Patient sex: M
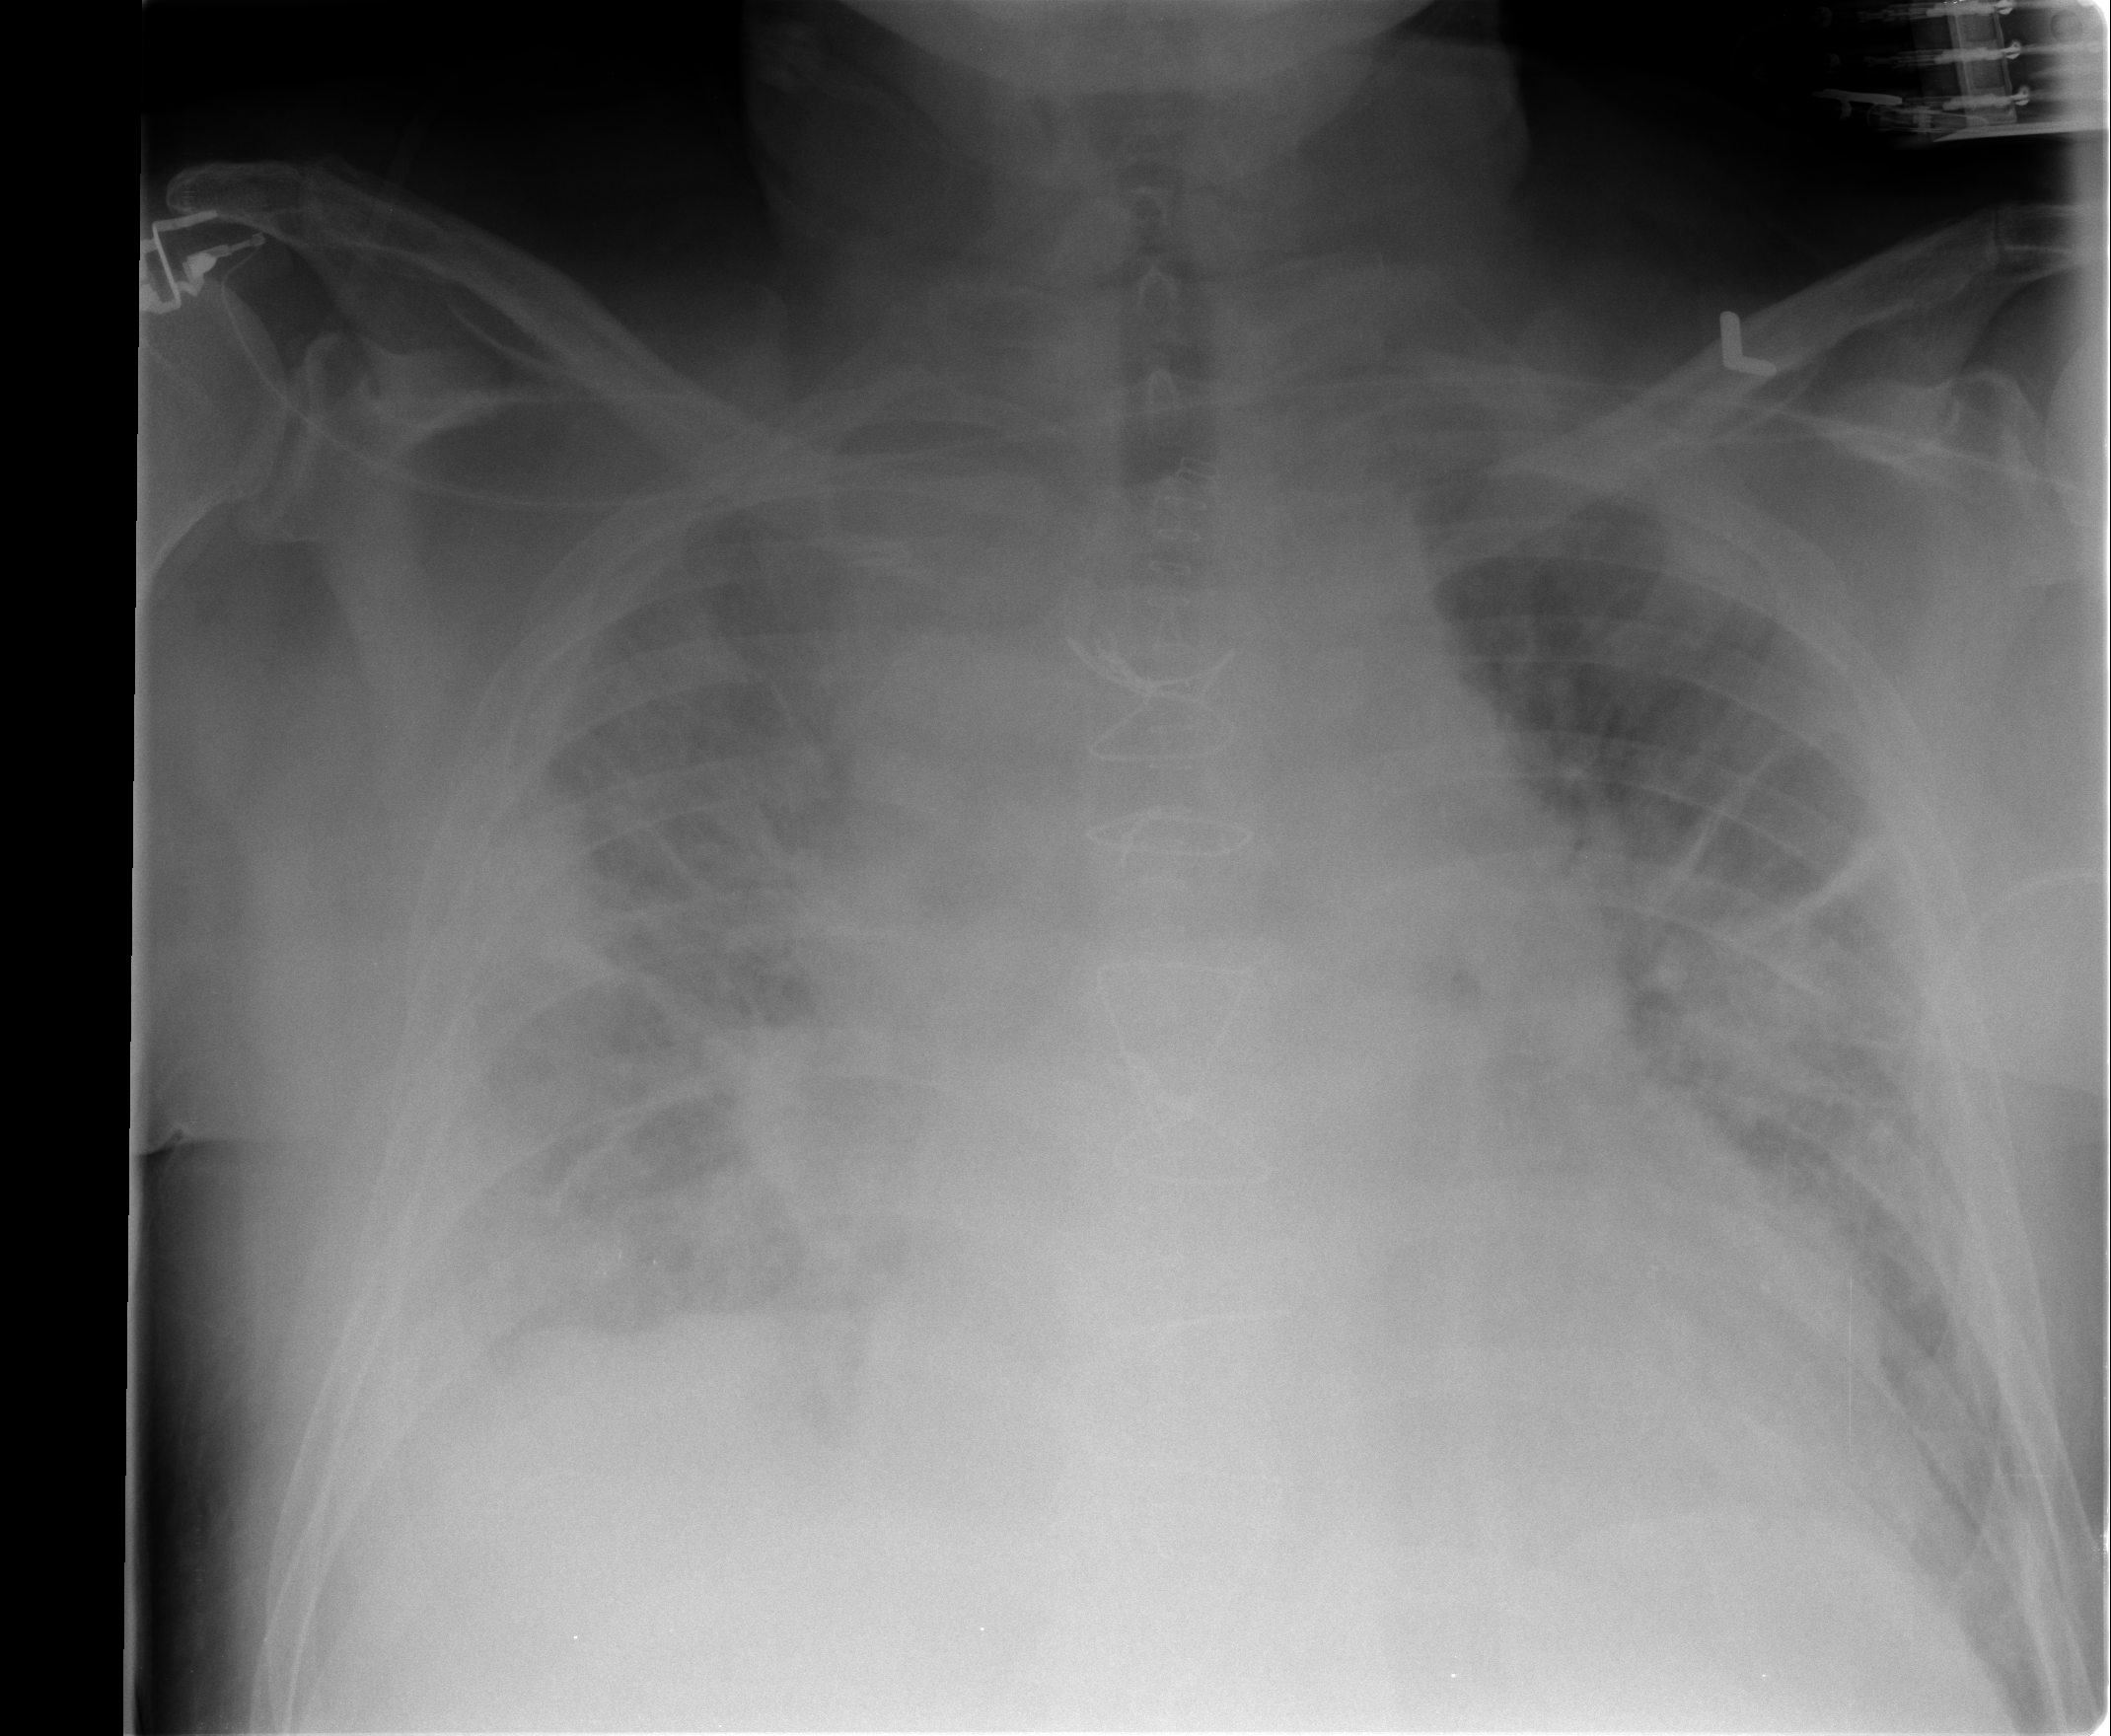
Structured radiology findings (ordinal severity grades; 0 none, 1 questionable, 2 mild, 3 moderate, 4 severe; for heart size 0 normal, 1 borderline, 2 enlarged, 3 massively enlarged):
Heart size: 2
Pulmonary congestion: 4
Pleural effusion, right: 2
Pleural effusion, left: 2
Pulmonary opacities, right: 1
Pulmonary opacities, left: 1
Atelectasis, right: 3
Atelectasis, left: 3